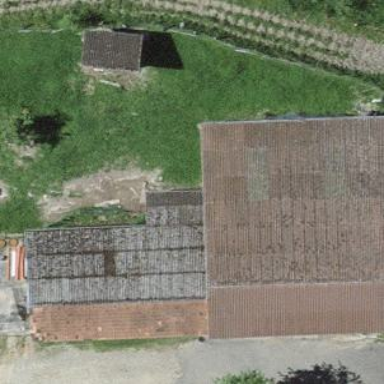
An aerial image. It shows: Shed building.